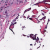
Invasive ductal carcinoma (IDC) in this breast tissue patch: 1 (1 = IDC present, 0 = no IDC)